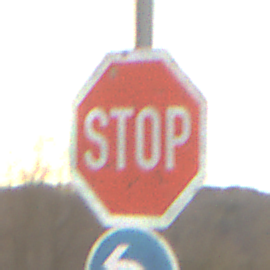
Verkehrszeichen: Stop
Zusatzzeichen unten: VorgeschriebeneFahrtrichtungLinks
Umgebung: Outdoor, Nature
Tageszeit: SunriseSunset
Wetter: PartlyCloudy
Licht: Natural
Jahreszeit: NotSpecified
Kontrast: LowContrast